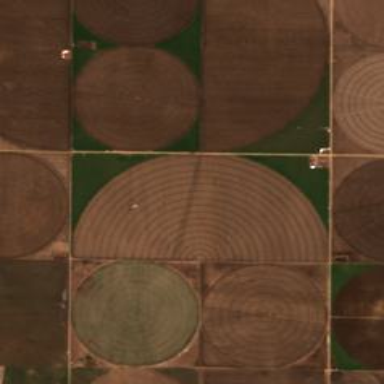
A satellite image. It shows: Farmland with pivot irrigation system.